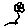
Label: flower